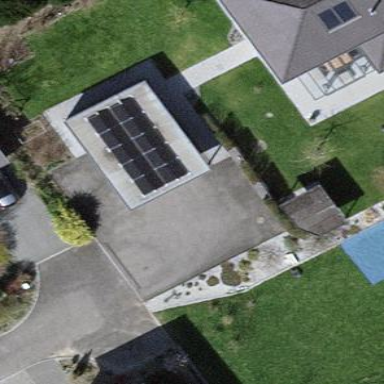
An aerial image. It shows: Garage.